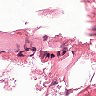
Metastatic tissue present: no